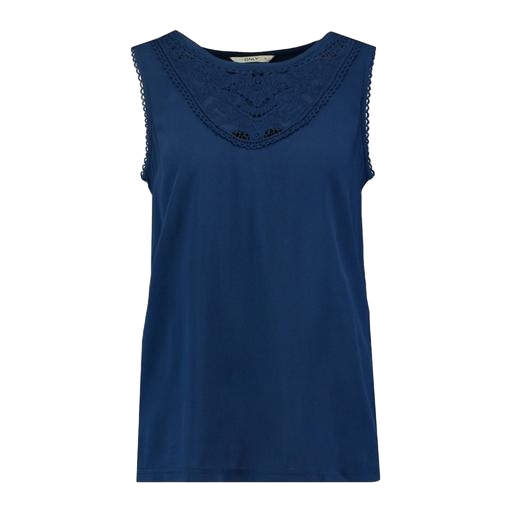
blue lace insert tank top, blue lace tank top, dark blue tank top, white background